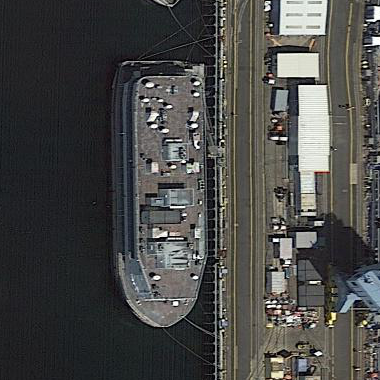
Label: civil